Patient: sex F, age 55
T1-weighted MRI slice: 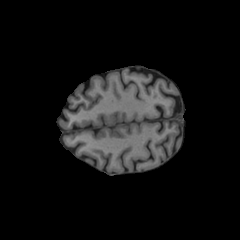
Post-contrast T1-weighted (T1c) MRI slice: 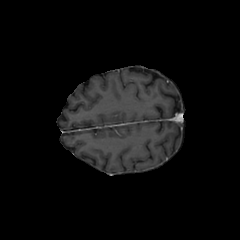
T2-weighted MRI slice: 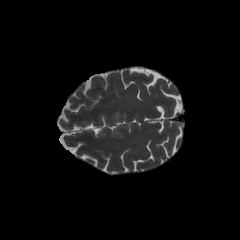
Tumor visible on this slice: no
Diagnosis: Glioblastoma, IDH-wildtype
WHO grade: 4